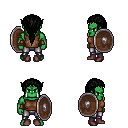
a pixel art fantasy rpg character, male body template, orc, green skin, brown sleeveless shirt, metal pants, black ponytail hairstyle, leather bracers, maroon shoes, shield, four views (front, back, left, right), 2x2 character sprite sheet, small pixel art, hard edges, no anti-aliasing